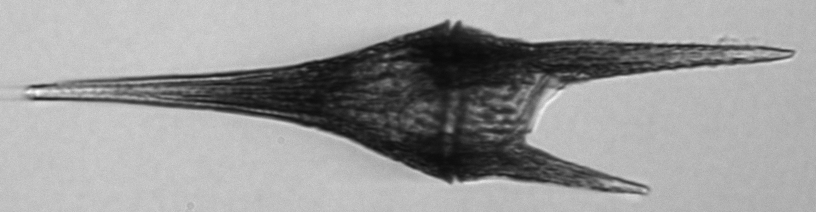
Label: Tripos_furca